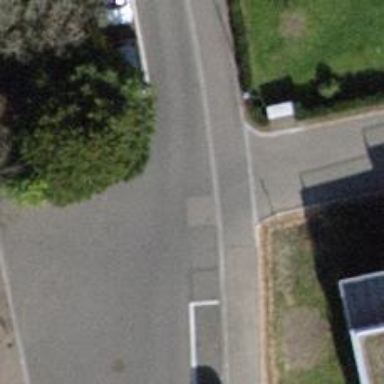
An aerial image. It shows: Turning circle on the road.